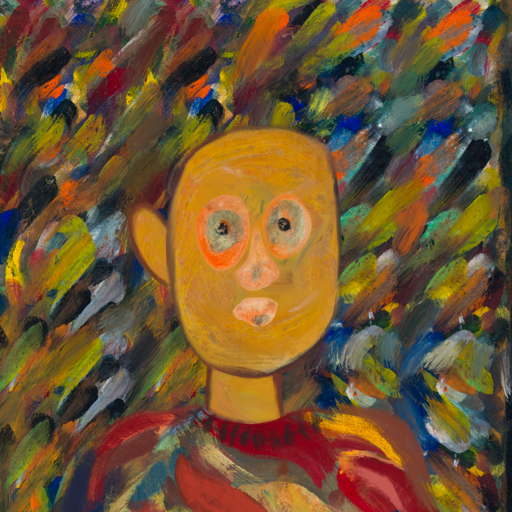
Background: An_Impression, Head And Neck Front: After_Raid, Face Front: Childish, Bust: Mother_And_Son_Son, Hair Front: Blank, Head Accessory: Blank, Second Necklace: Blank, Necklace: In_The_Sun, Baby: Blank